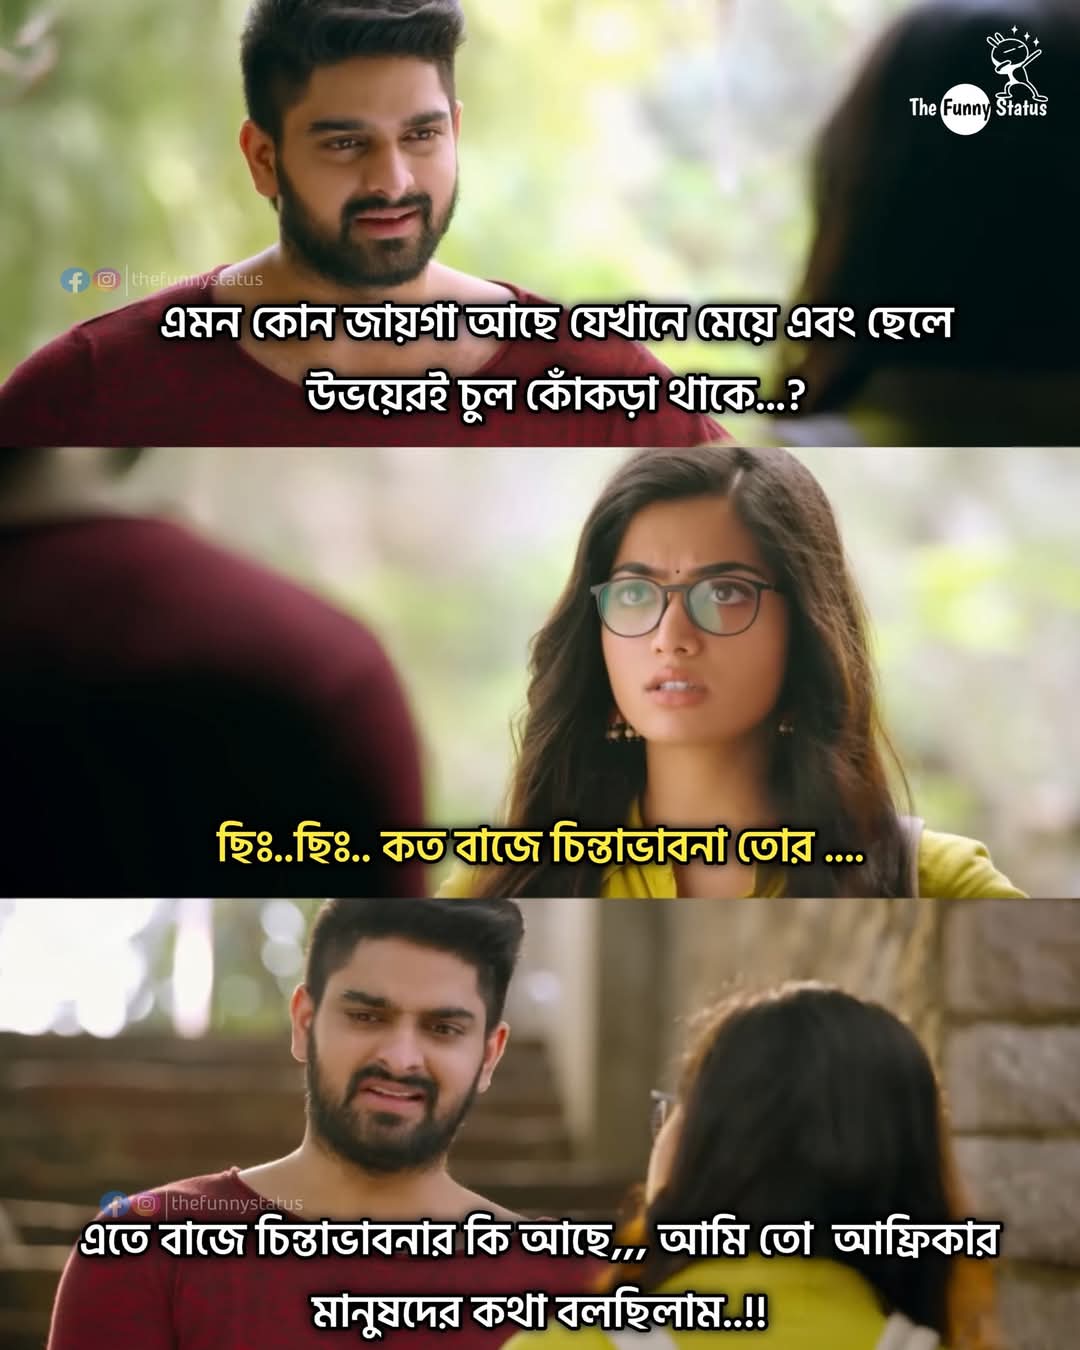
Text: এমন কোন জায়গা আছে যেখানে মেয়ে এবং ছেলে উভয়েরই চুল কোঁকড়া থাকে....?
ছিঃ..ছিঃ.. কত বাজে চিন্তাভাবনা তোর
এতে বাজে চিন্তাভাবনার কি আছে,,, আমি তো আফ্রিকার মানুষদের কথা বলছিলাম..!!
Label: Non Hate